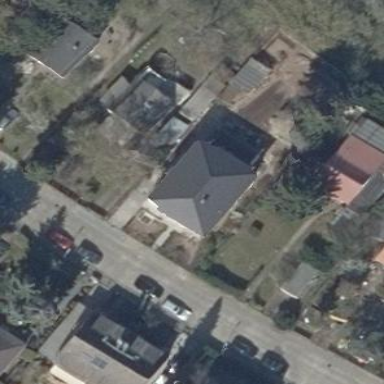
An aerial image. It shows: Detached building with hipped roof shape.